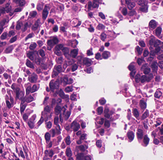
Tumor epithelial tissue: yes
Tumor-associated stroma tissue: yes
Normal tissue: no